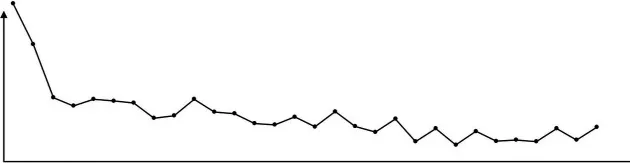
(A) Clinical course of the patient after the first admission to our hospital for respiratory syncytial virus infection.
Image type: chart (chart)